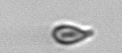
Label: Cryptophyta